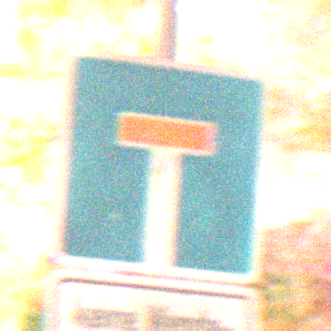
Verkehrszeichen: Sackgasse
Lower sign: HinweisGeaenderteVorfahrtVerkehrsfuehrungVerkehrsregelung3
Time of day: Night
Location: Outdoor (Nature)
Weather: Clear
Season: NotSpecified
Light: Natural